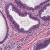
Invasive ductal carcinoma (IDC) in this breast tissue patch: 0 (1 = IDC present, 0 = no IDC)